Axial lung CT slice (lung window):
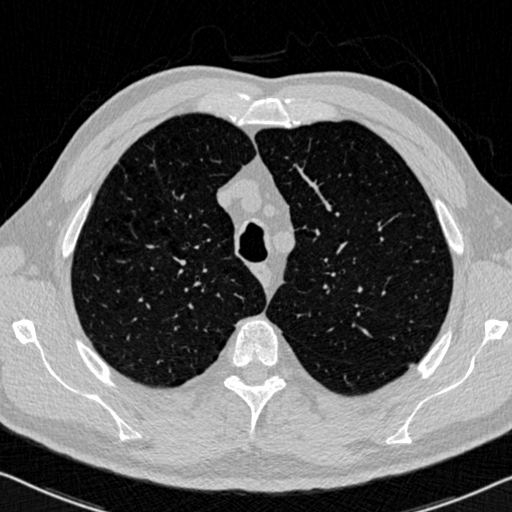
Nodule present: no